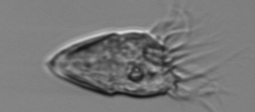
Label: Strombidium_morphotype1